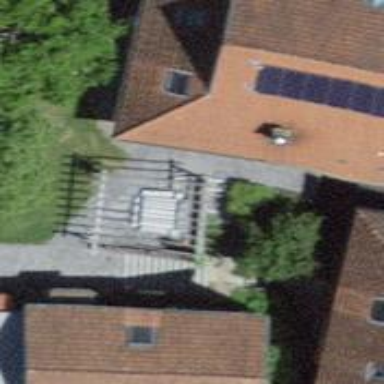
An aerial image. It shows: Bench for seating.